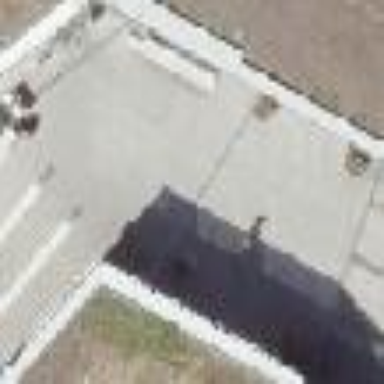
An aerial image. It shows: Building with flat roof.